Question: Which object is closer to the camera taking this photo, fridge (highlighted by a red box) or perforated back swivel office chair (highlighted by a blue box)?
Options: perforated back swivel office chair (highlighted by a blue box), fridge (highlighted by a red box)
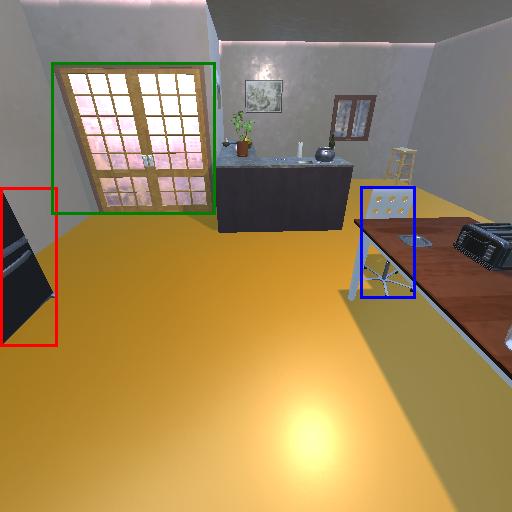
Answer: perforated back swivel office chair (highlighted by a blue box)